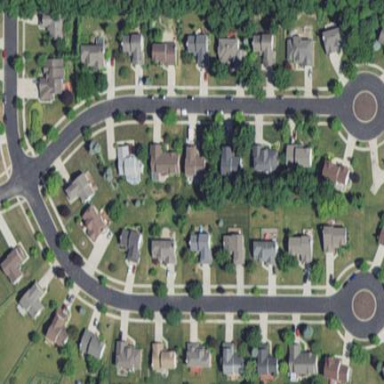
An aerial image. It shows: This residential area consists of single-family homes.